Question: I need to query for work items assigned to one of multiple people, but the comma in the names seems to make this query not work.
In the image below, I want to query for work items assigned to "Smith, John" and "Doe, John"
Is there a way to do this without the use of many and/or lines? I want to do this for like 4-7 people in different queries. Can I escape the comma?

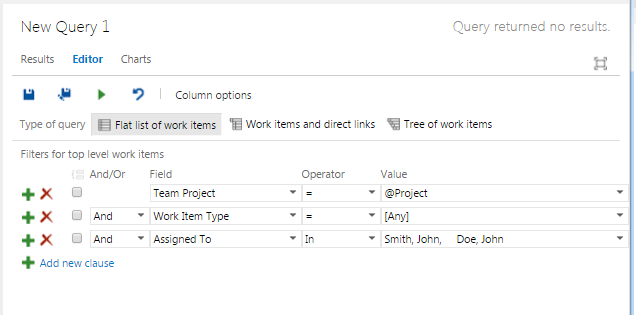
Answer: You can use the In operator and give it a delimited list as you have above. The delimited however is region specific. My delimited is ", " but yours maybe different.
<URL>
You can also, as you are querying for a list of users use the "In Group" lookup and use a TFS security group or AD group.
Update: As your AD guys have done a silly thing and put a comma in the users names (who does that!) you may have to quote or double-quote each name in the list.